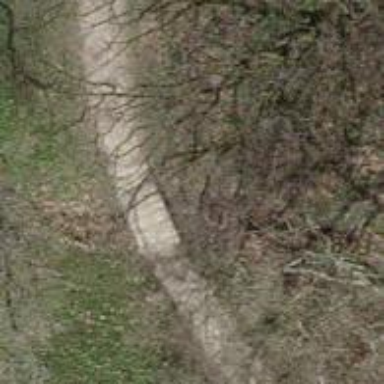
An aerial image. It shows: Footway with gravel surface.